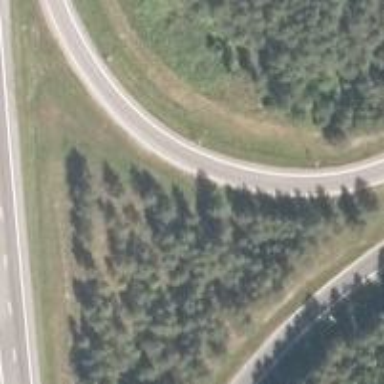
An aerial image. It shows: Asphalt motorway link.